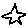
Label: star